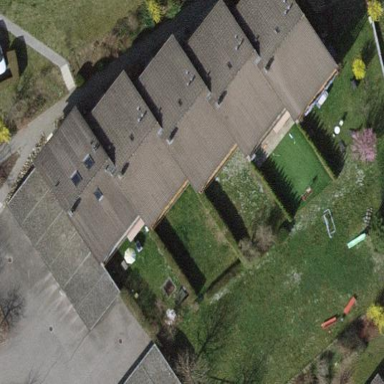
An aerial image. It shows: Terrace building.